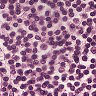
Metastatic tissue present: no